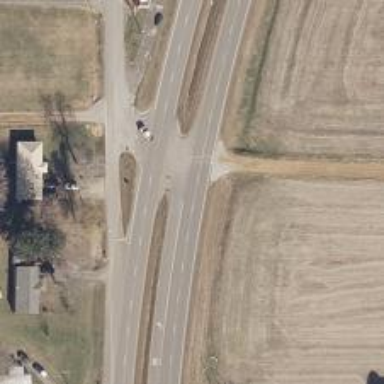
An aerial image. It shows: Asphalt road with dual carriageways at trunk level.